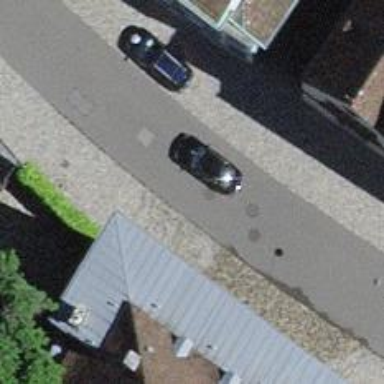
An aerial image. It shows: Asphalt road designated as living street.